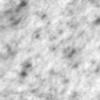
Label: no_change